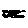
Label: fish